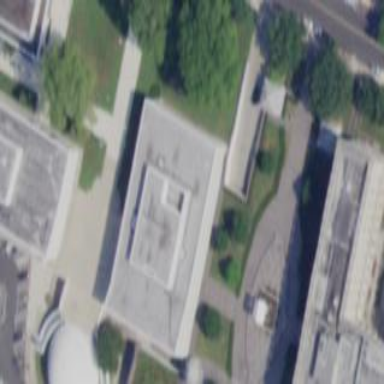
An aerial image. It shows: Building that serves as library.